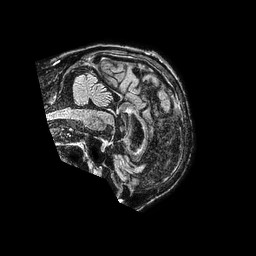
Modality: FLAIR
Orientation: sagittal
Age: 61
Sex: male
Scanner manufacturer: philips
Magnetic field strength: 1.5 T
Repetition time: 4.8 s
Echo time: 0.38 s